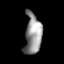
Tissue: prostate
Cell type: Fibroblasts
Senescence score: 0.7495
Nuclear area (px): 663
Mean DAPI intensity: 146.483